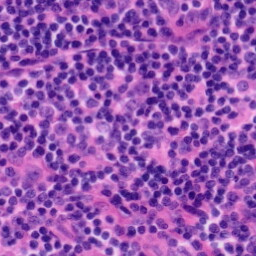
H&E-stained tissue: Tonsil